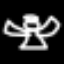
Label: angel